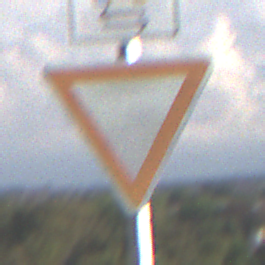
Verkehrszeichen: VorfahrtGewaehren
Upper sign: RichtungsangabeDurchPfeile9
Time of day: MorningAfternoon
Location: Outdoor (Nature)
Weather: PartlyCloudy
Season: NotSpecified
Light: Natural